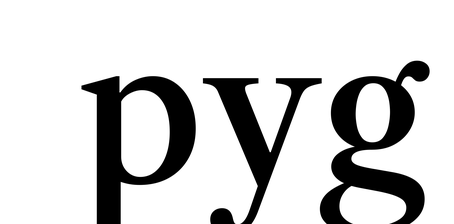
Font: LibreCaslonText_Medium